Question: I am trying to figure out what the best way to design this database would be. Currently what I have works, but it requires me to hard-code values where I would like it to be dynamic in the future.
Here is my current database design:

As you can see, for both the Qualities and the PressSettingsSet tables, there are many columns that are hard-coded such as BlownInsert, Blowout, Temperature1, Temperature2, etc.
What I am trying to accomplish is to have these be dynamic. Each job will have these same settings, but I would like to allow the users to define these settings. Would it be best to create a table with just a name field and have a one-to-one relationship to another table with a value for the field and a relation to the Job Number?
I hope this makes sense, any help is appreciated. I can make a database diagram of how I think it should work if that is more helpful to what I am trying to convey. I think that what I have in mind will work, but it just seems like it will be creating a lot of extra rows in the database, so I wanted to see if there is possibly a better way.
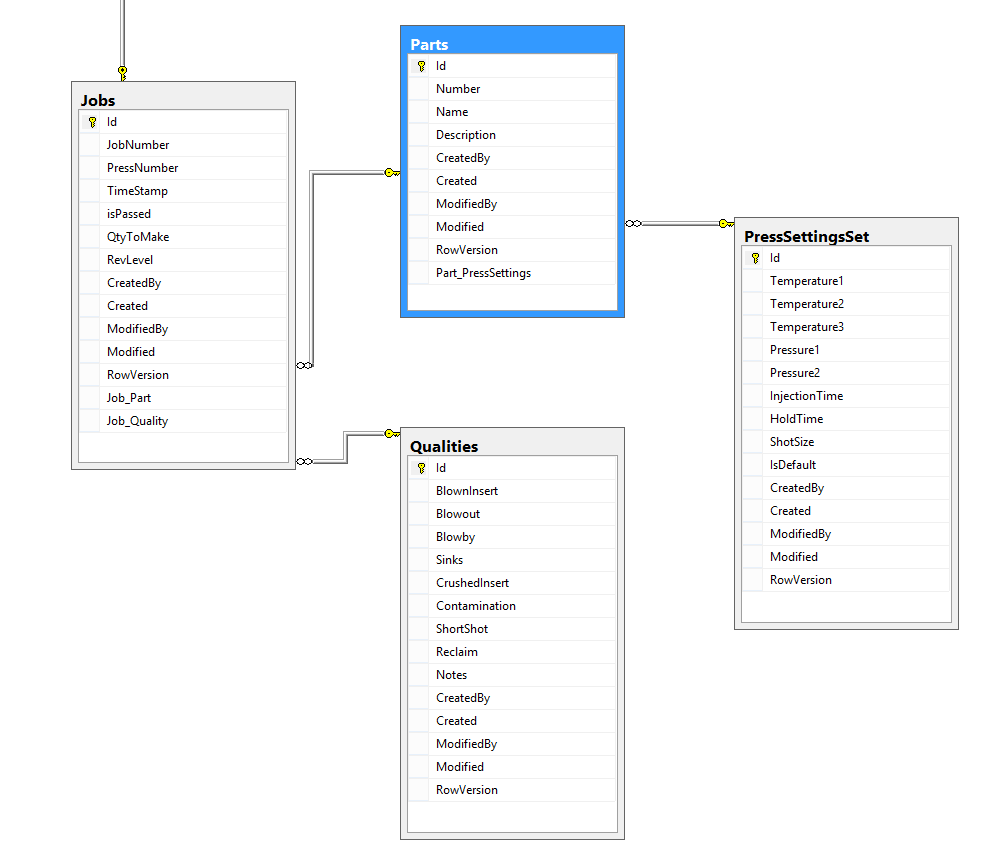
Answer: > Would it be best to create a table with just a name field and have a one-to-one relationship to another table with a value for the field and a relation to the Job Number?
That would be the simplest - you could expand that by adding data-effective fields or de-normalize it by putting it all in one table (with just a name and value field).
Are the values for the settings different per job? If so then yes a "key" table" with the name ans a one-to- relationship to the value per job would be best.